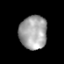
Tissue: prostate
Cell type: T cells
Senescence score: 0.2962
Nuclear area (px): 912
Mean DAPI intensity: 163.625